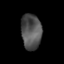
Tissue: lung
Cell type: Epithelial cells
Senescence score: 0.2119
Nuclear area (px): 702
Mean DAPI intensity: 82.091